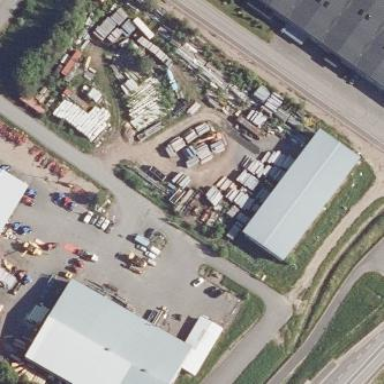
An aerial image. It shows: Industrial area.